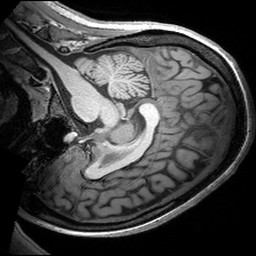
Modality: T1w
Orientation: sagittal
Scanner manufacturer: siemens
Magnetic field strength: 3 T
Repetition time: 2.53 s
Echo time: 0.00299 s